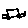
Label: car